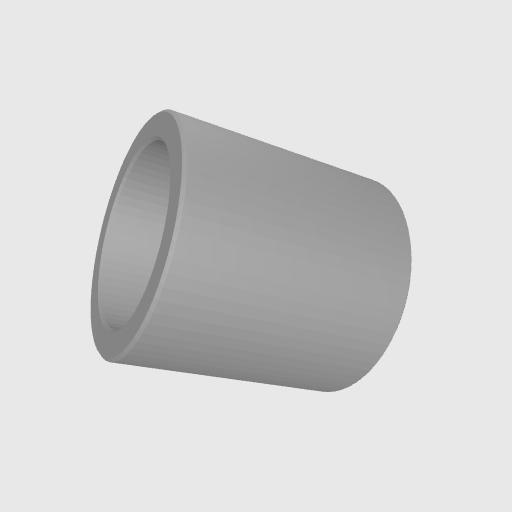
Part: Spacer6ID8OD8